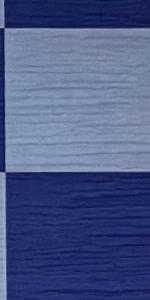
Label: Empty